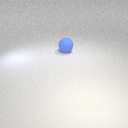
large blue rubber sphere